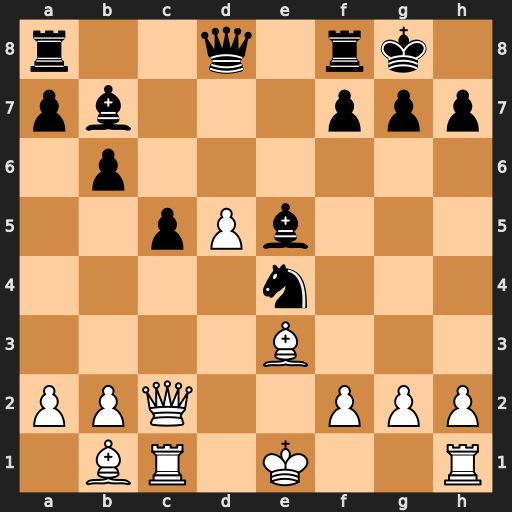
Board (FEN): r2q1rk1/pb3ppp/1p6/2pPb3/4n3/4B3/PPQ2PPP/1BR1K2R
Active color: w
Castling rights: K
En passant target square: -
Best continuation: Qxe4 Re8 Qxh7+